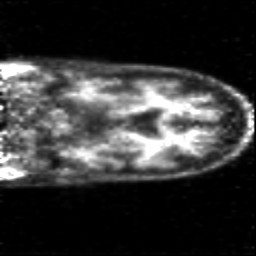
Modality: PET
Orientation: coronal
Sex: male
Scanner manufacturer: siemens